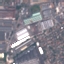
Label: Industrial